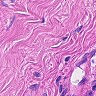
Metastatic tissue present: no